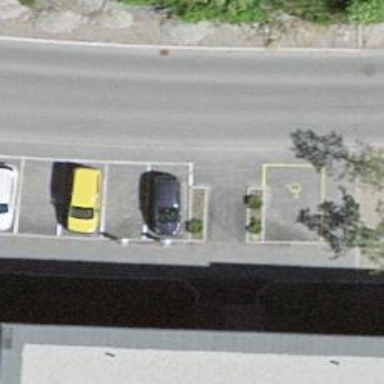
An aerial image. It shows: Charging station.